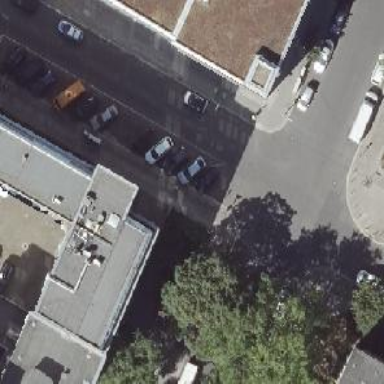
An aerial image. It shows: Sidewalk along the footway.